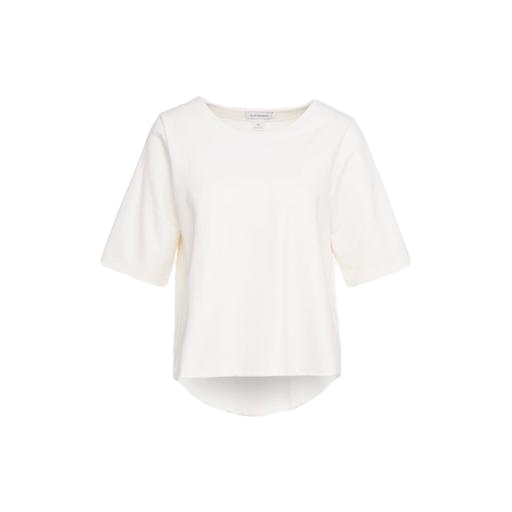
white pima t-shirt only macy, white boxy t-shirt, white wedge t-shirt, white background